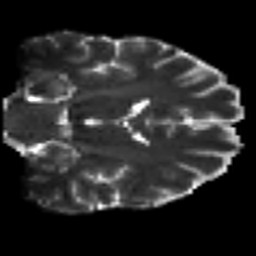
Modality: T2w
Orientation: coronal
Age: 25
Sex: male
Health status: healthy
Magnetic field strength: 3 T
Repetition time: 8.4 s
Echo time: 0.0926 s